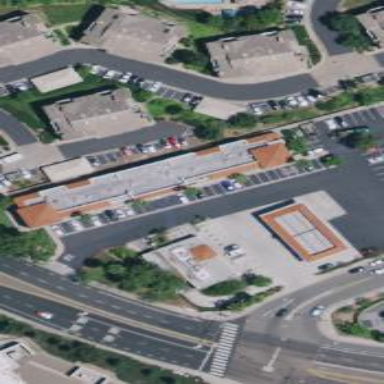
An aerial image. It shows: Commercial building.